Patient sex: M
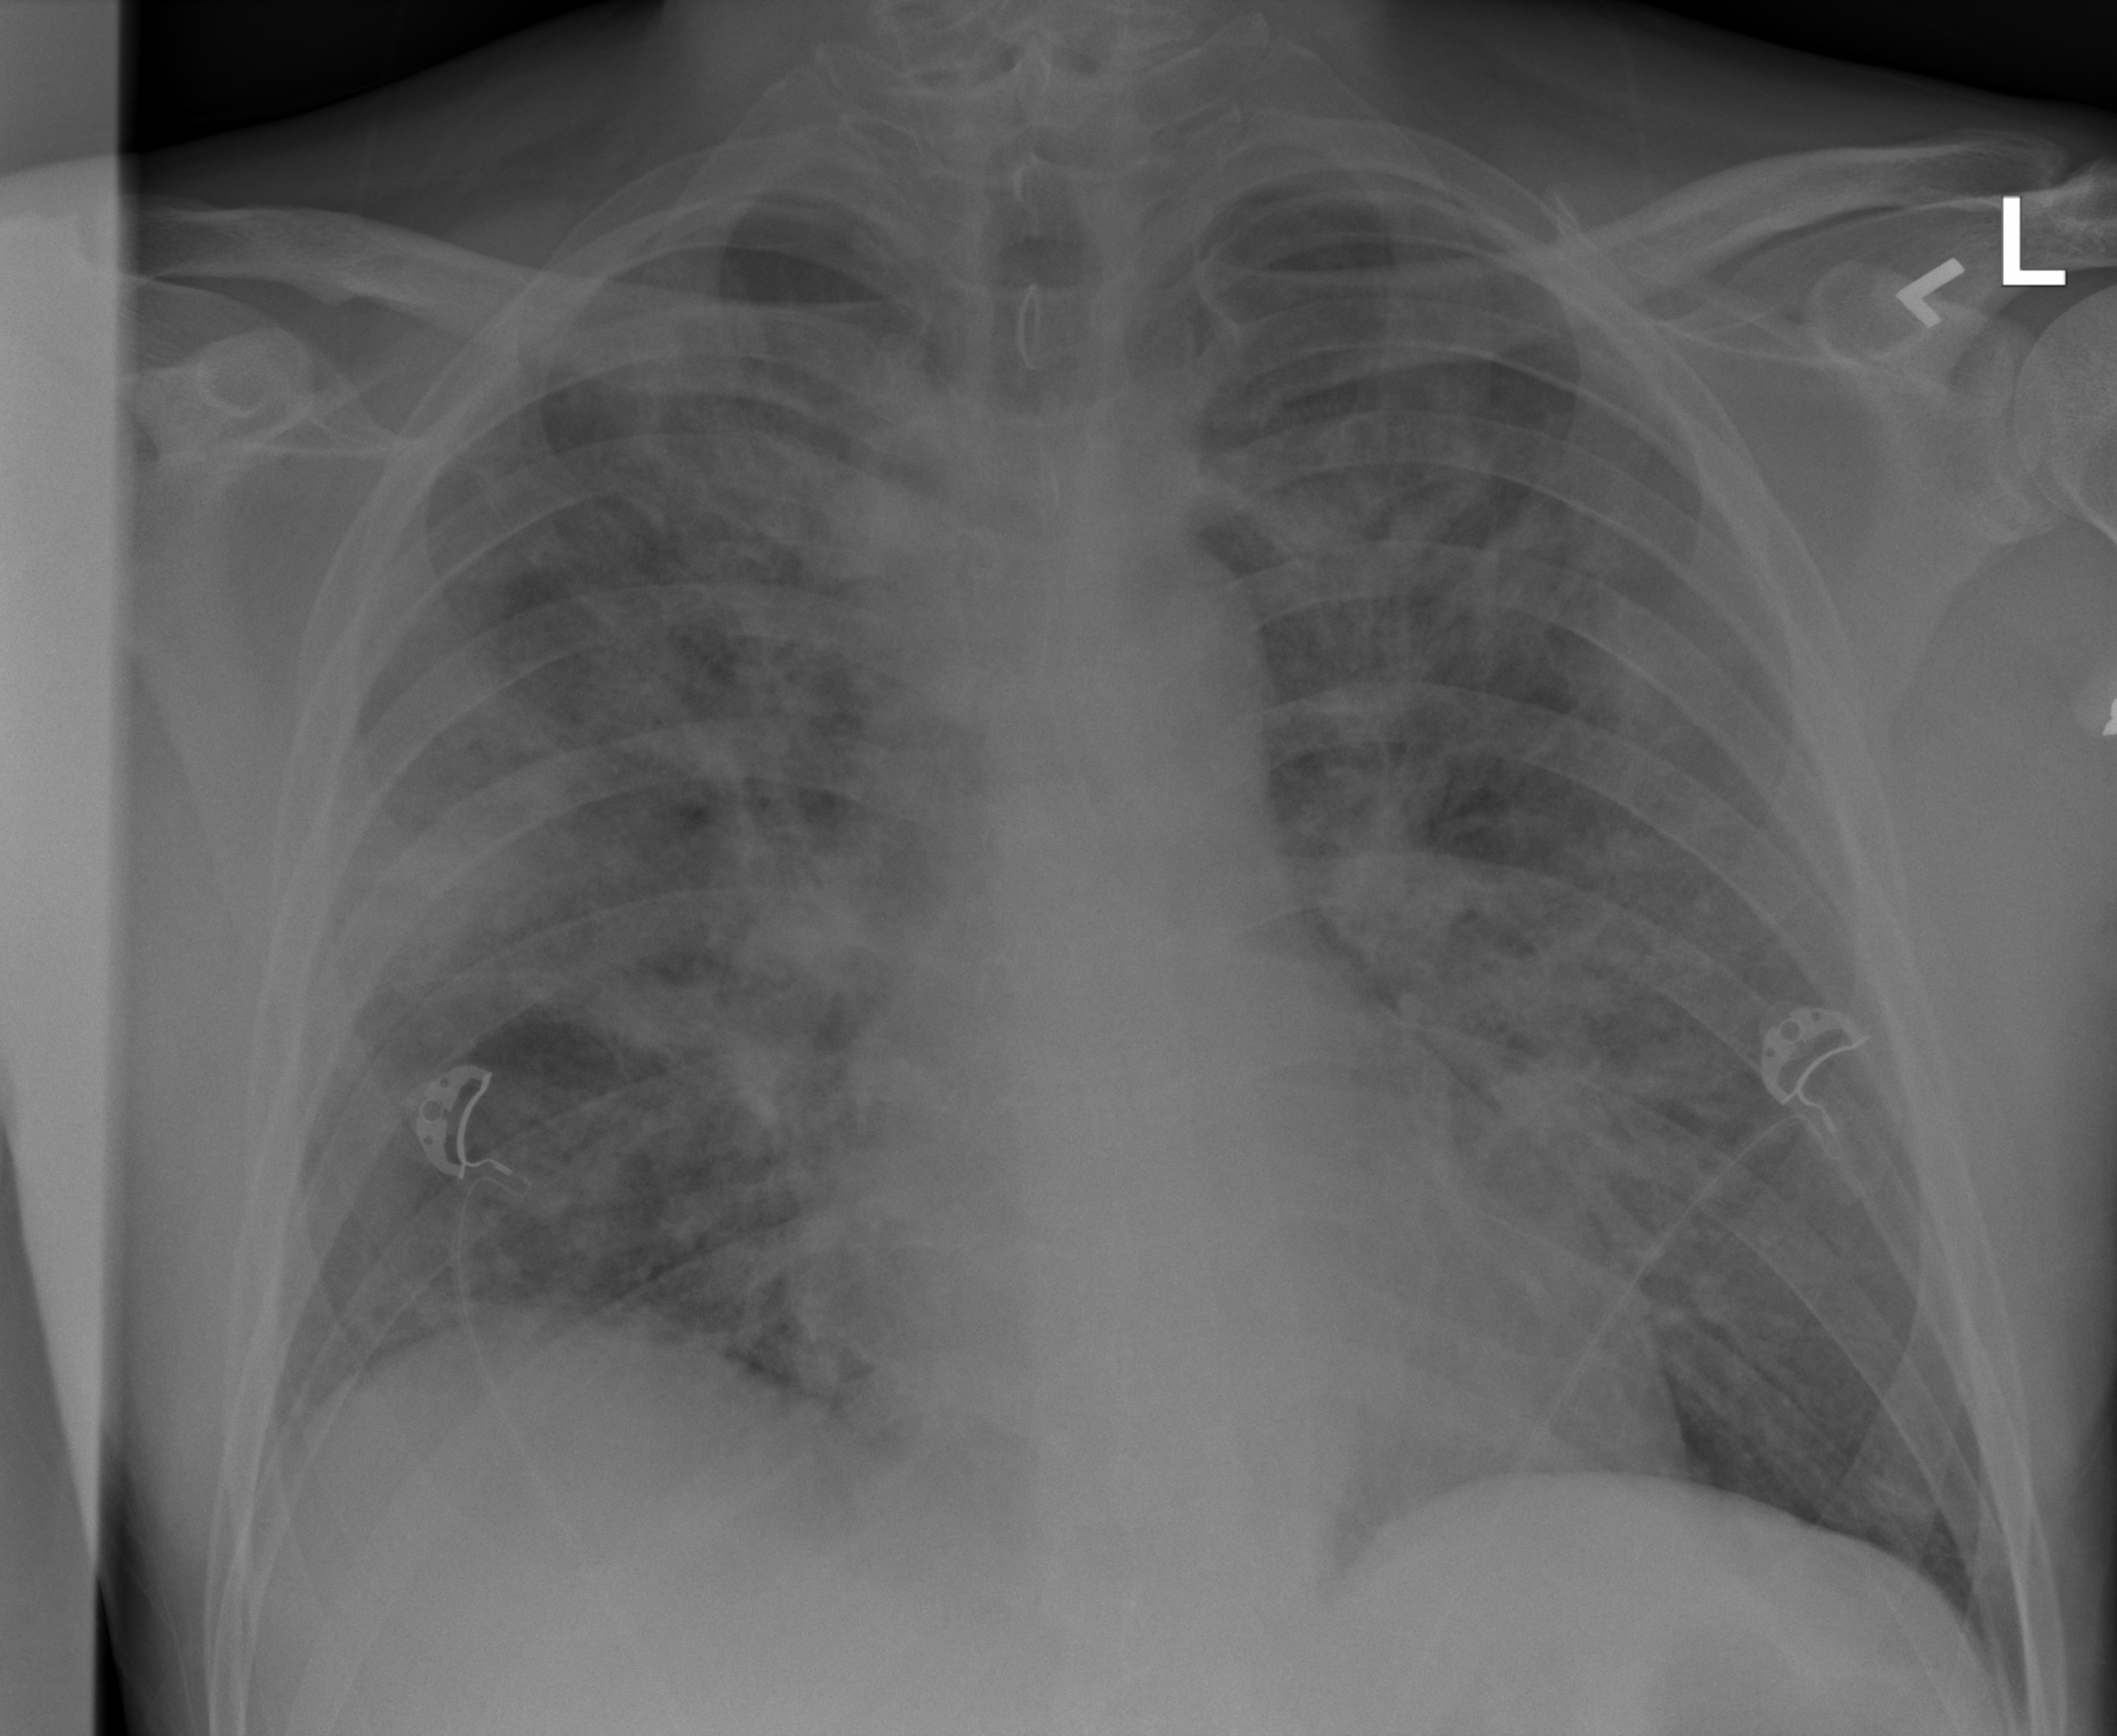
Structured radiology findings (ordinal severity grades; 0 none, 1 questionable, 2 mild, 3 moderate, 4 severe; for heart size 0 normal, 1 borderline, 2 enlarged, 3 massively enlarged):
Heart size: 0
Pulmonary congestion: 0
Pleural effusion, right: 0
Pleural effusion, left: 0
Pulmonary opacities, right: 4
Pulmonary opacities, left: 4
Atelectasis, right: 3
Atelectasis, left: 3